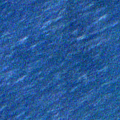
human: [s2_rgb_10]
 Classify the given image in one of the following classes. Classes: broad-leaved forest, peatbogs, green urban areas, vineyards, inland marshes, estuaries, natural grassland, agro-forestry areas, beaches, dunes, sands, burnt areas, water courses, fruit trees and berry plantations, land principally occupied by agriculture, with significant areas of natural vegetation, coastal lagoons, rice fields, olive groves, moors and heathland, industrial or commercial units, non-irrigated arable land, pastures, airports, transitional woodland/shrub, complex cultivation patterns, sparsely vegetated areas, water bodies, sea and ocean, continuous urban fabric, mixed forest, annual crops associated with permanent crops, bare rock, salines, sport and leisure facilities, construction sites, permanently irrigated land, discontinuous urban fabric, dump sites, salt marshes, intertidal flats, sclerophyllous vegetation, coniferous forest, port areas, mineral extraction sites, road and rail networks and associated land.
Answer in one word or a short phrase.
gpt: sea and ocean